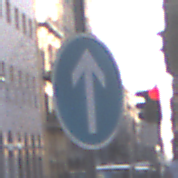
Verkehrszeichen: VorgeschriebeneFahrtrichtungGeradeaus
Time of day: SunriseSunset
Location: Outdoor (Urban)
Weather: PartlyCloudy
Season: NotSpecified
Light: Natural